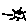
Label: sun